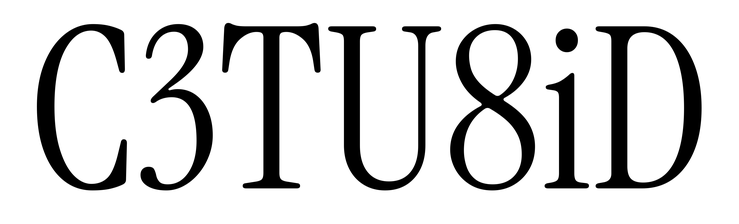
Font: InstrumentSerif-Regular